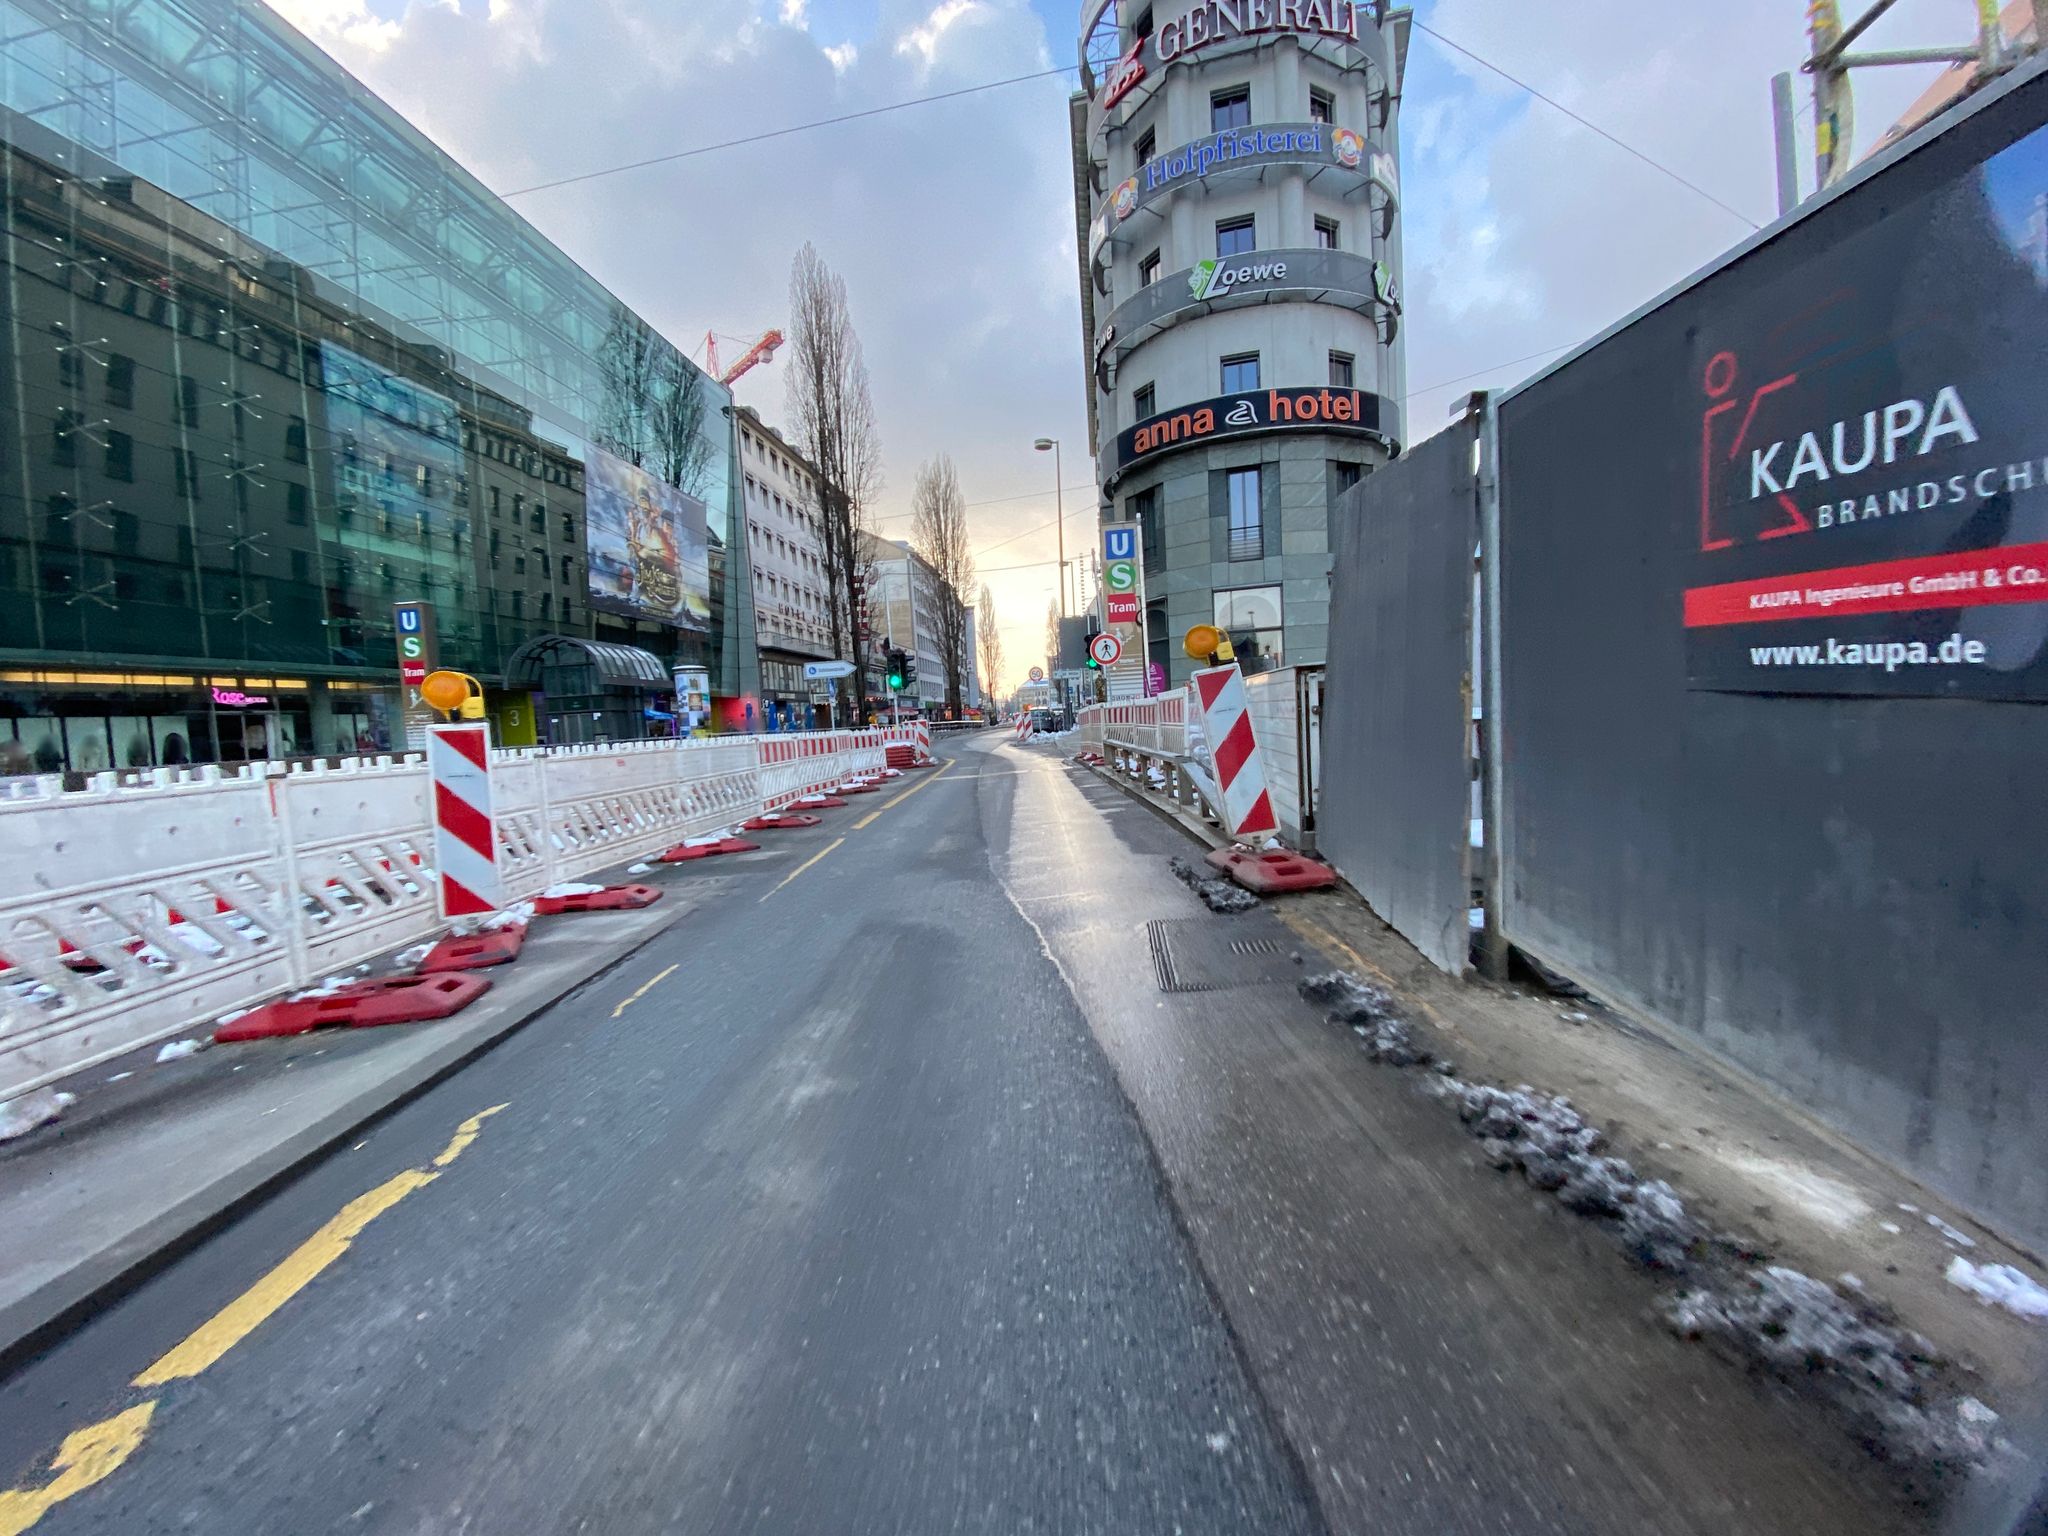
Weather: snowy
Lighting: day
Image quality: good
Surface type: walking surface
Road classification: pedestrian
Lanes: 2
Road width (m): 2
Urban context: urban centre
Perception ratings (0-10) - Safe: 1.97, Lively: 5.3, Beautiful: 6.24, Boring: 5.44, Depressing: 5.94, Wealthy: 6.62